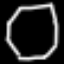
Label: octagon